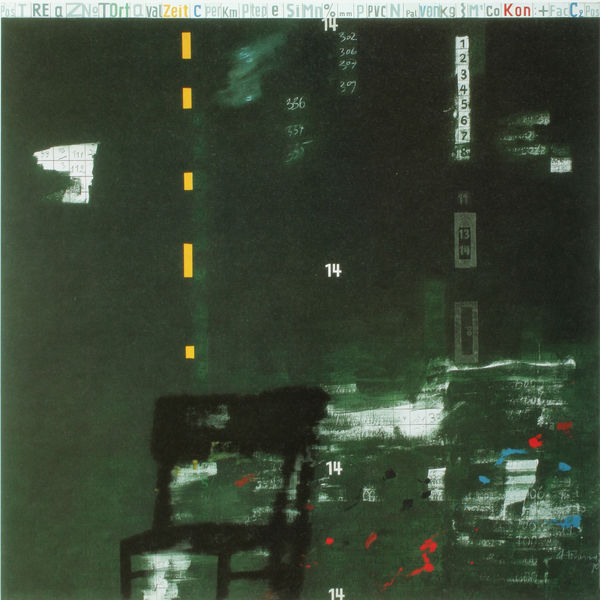
Titel: um die 14
Künstler: Gerhard Hoehme
Standort: Düsseldorf
Institution: Gerhard und Magarete Hoehme-Stiftung
Schlagwörter: blau, dunkel, schatten, weiß, gelb, grün, fenster, licht, lichter, schwarz, stuhl, rot, spiegelung, abstrakt, modern, reflexe, zahlen, ziffern, abstraktion, buchstabe, buchstaben, reihe, verschwommen, zahl, ziffer, nummern, nummer, neonwerbung, reclame, vierzehn